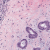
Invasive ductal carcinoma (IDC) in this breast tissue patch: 1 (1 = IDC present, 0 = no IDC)